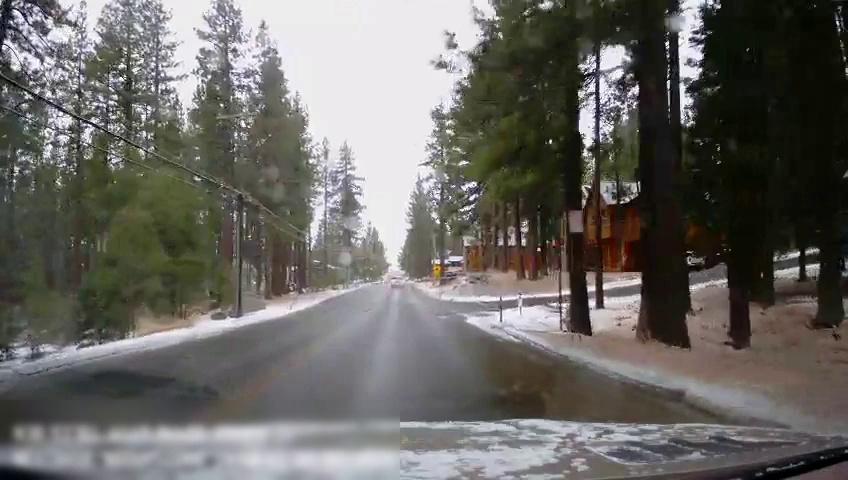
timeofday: Day
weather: Snowy
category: Vehicles | SUV
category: Drivable Space
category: Vehicles | Truck